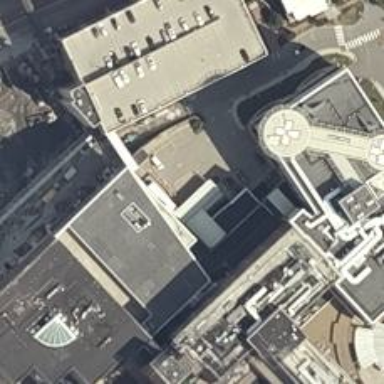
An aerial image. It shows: Entrance designated for emergency wards.